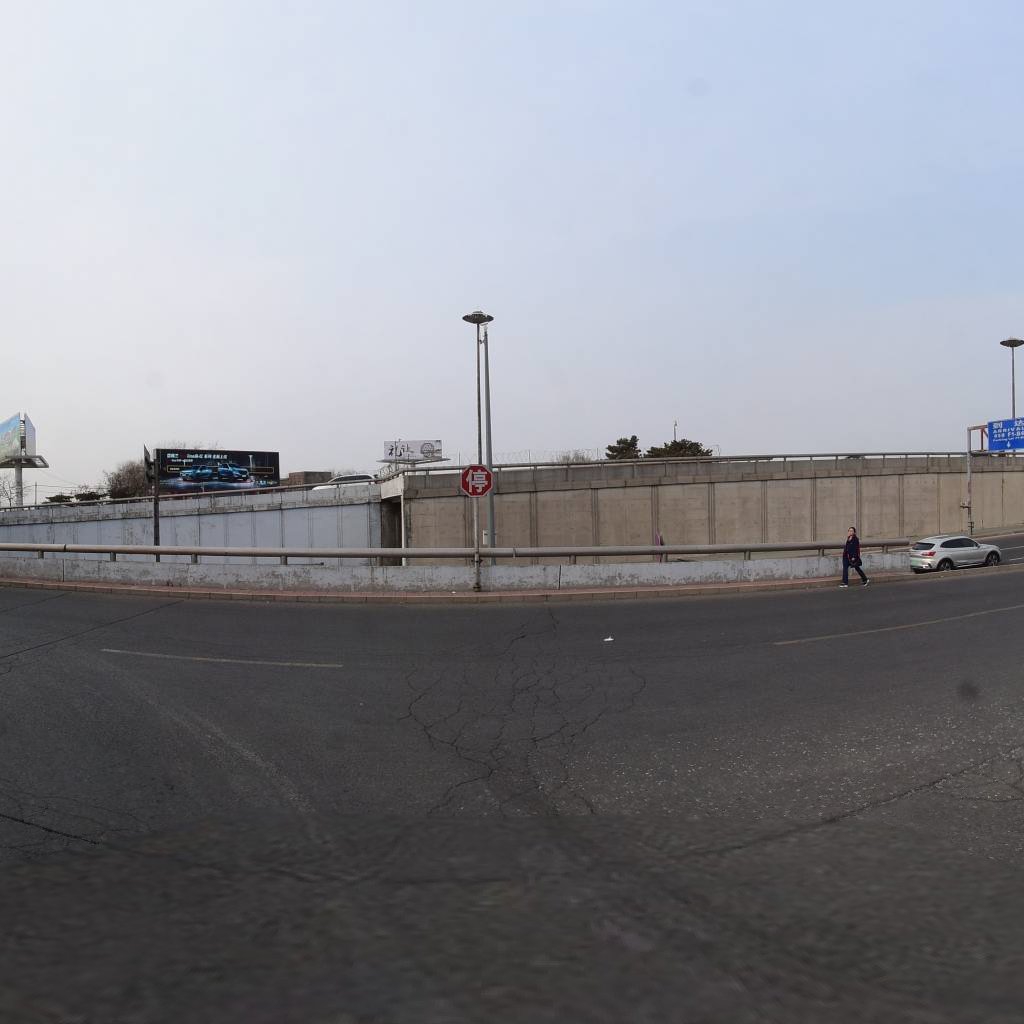
Region: Chaoyang
Road damage annotations: alligator crack, alligator crack, longitudinal crack, longitudinal crack, transverse crack